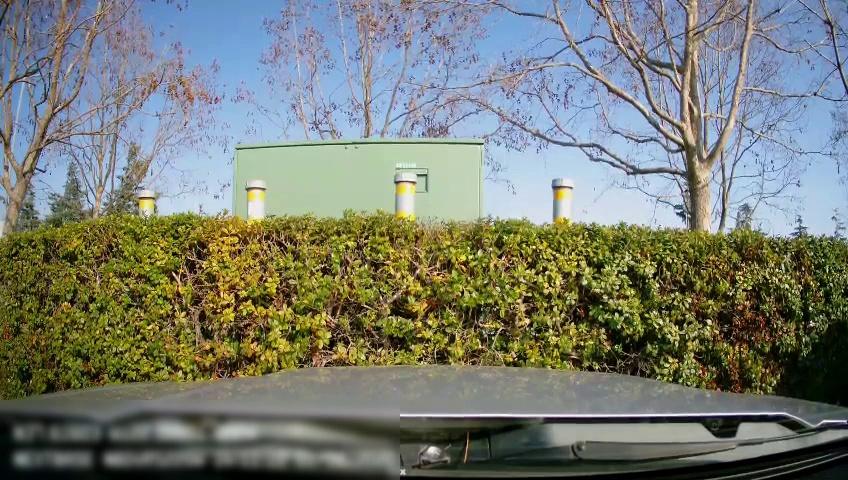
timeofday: Day
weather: Sunny